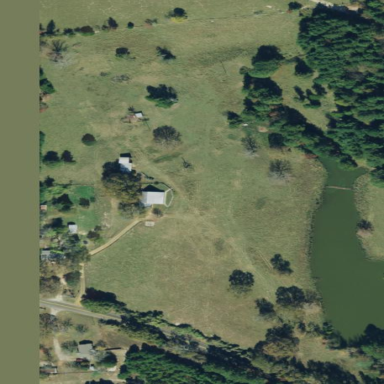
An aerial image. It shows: Pasture area used as meadow.